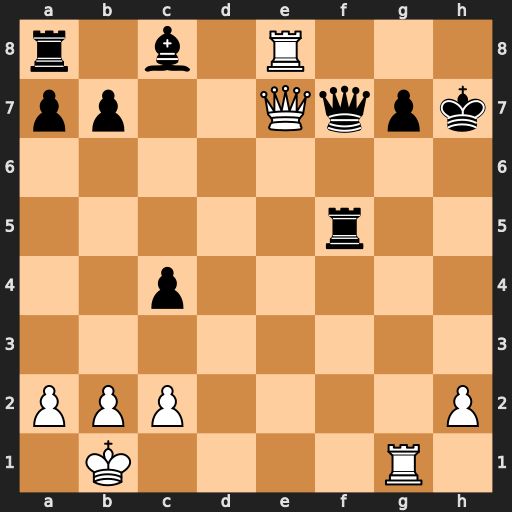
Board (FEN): r1b1R3/pp2Qqpk/8/5r2/2p5/8/PPP4P/1K4R1
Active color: w
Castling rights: -
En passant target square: -
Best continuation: Qh4+ Rh5 Qd8 Qxe8 Qxe8